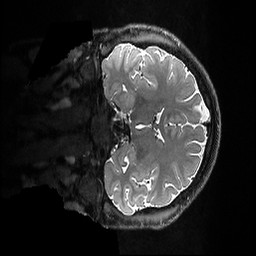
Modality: T2w
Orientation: coronal
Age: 29
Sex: male
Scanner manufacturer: ge
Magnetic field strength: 3 T
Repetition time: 3.202 s
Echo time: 0.0664 s